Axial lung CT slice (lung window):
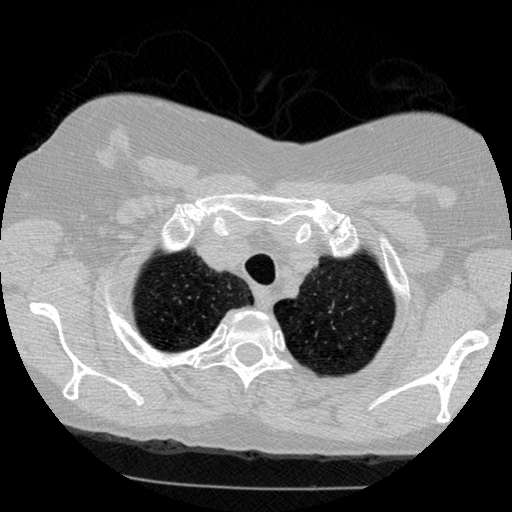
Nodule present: no